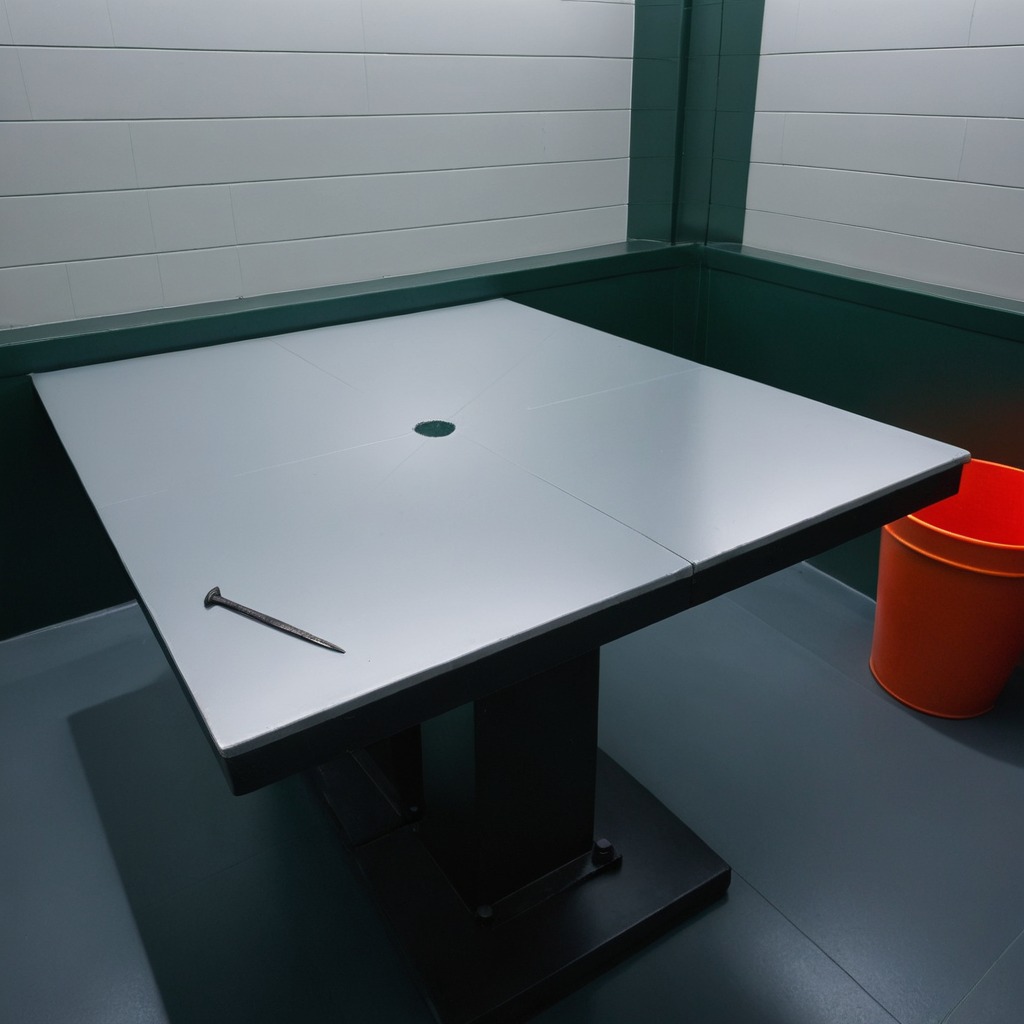
A nail is lying on the clean empty table in a railway signal maintenance room.